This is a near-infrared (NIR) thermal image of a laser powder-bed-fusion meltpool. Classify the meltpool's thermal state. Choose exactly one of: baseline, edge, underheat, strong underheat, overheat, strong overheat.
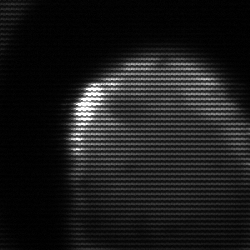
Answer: edge